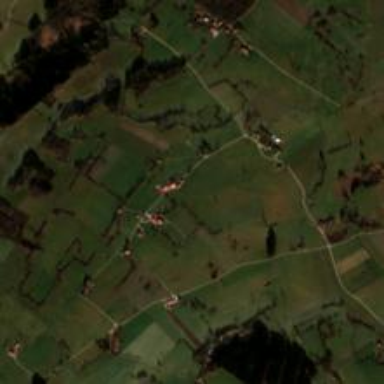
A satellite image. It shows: Small hamlet.